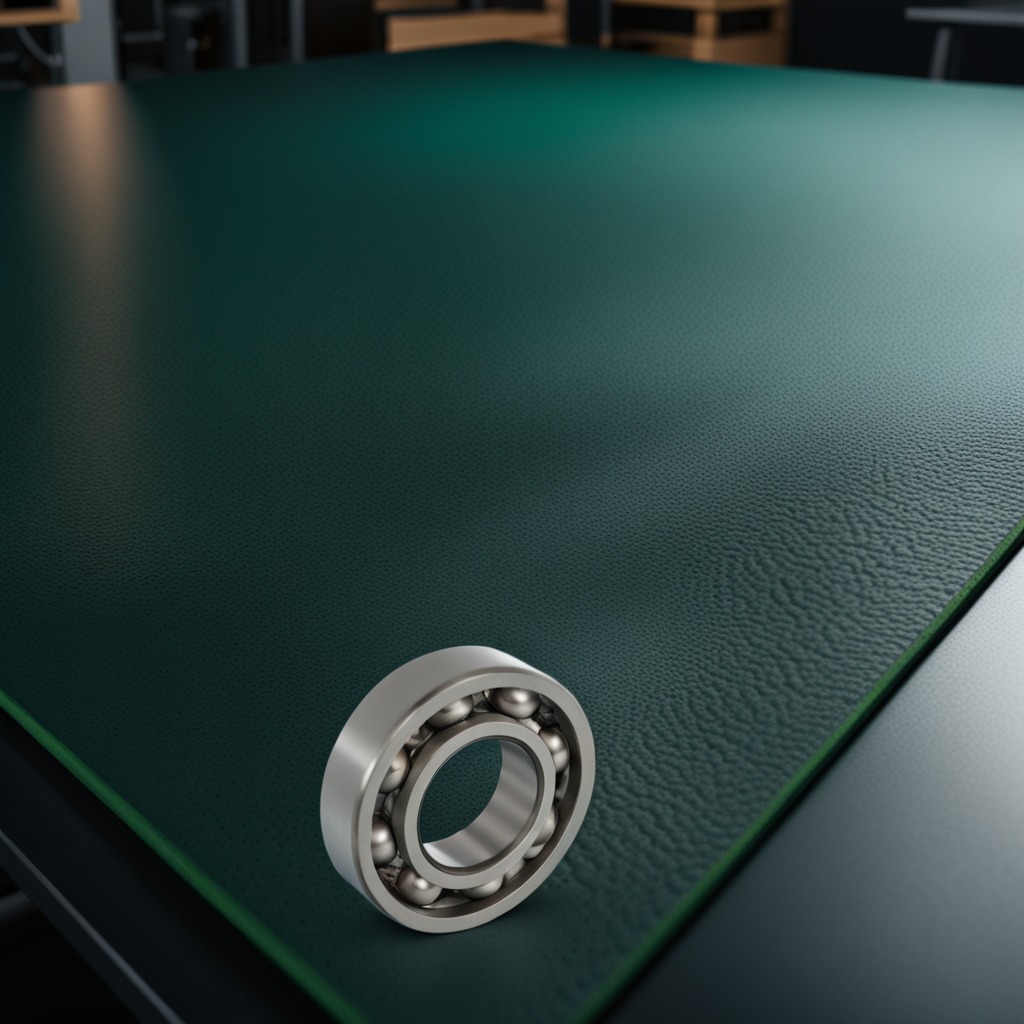
A metal ball bearing lying on a green rubber mat inside a workshop at night dim ambient light soft shadows worn but beneath the mat